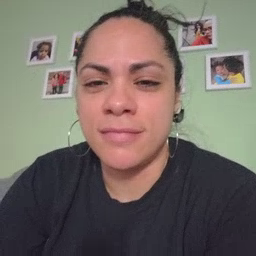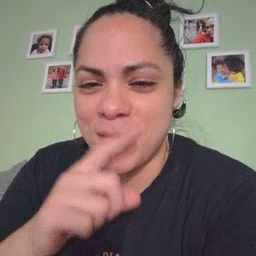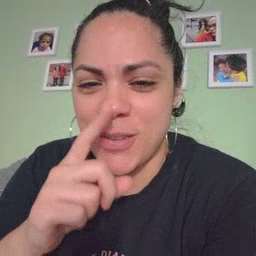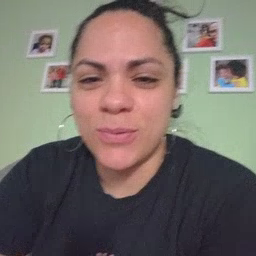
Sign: mouse